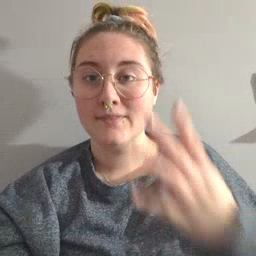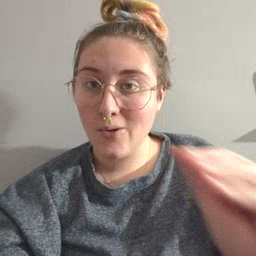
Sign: go